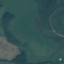
Land use / land cover: Pasture